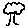
Label: tree